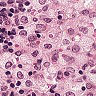
Metastatic tissue present: no